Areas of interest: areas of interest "Soccer Field"
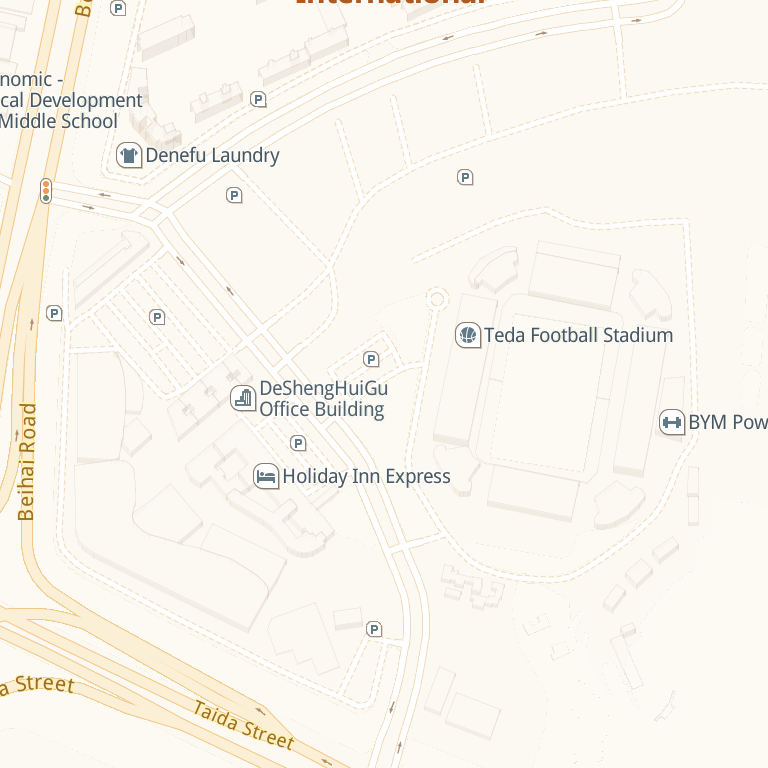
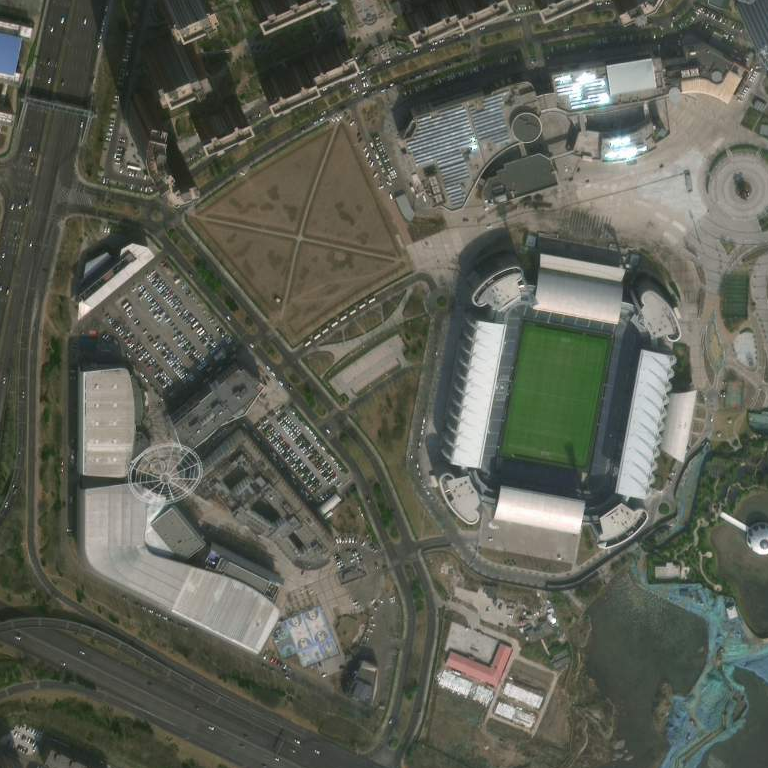